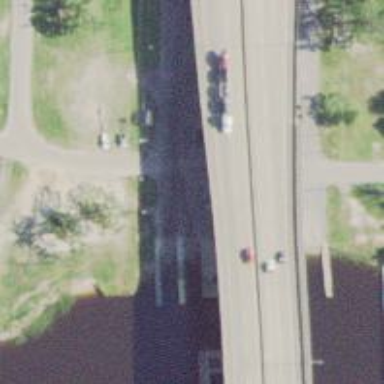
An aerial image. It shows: Bridge over motorway.